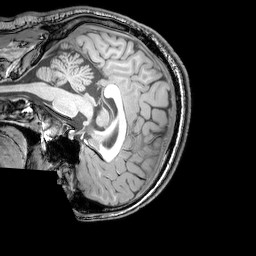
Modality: T1w
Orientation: sagittal
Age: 25
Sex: male
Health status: healthy
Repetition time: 0.081 s
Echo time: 0.037 s